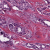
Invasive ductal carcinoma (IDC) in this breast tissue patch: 1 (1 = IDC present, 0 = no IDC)